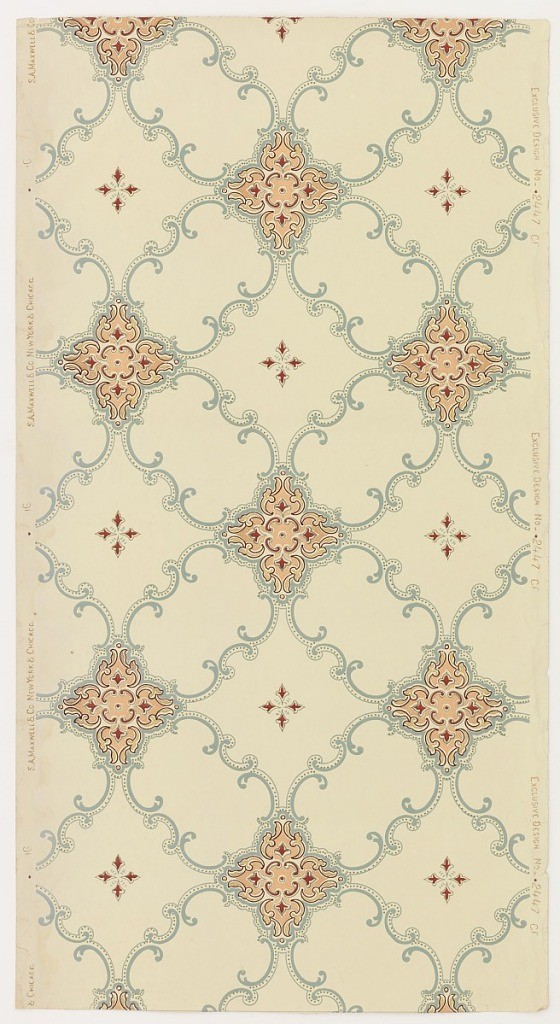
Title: Ceiling paper
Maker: Maxwell & Co., S.A., Chicago, Illinois, USA
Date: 1905–1915
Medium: Machine-printed paper, liquid mica
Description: Geometric pattern in grid format formed of foliate scrolls with dotted fill. Intersections oare filled with quatrefoil motif. Floral motifs in every second grid. Printed in terra cotta, red, and blue on off-white ground.